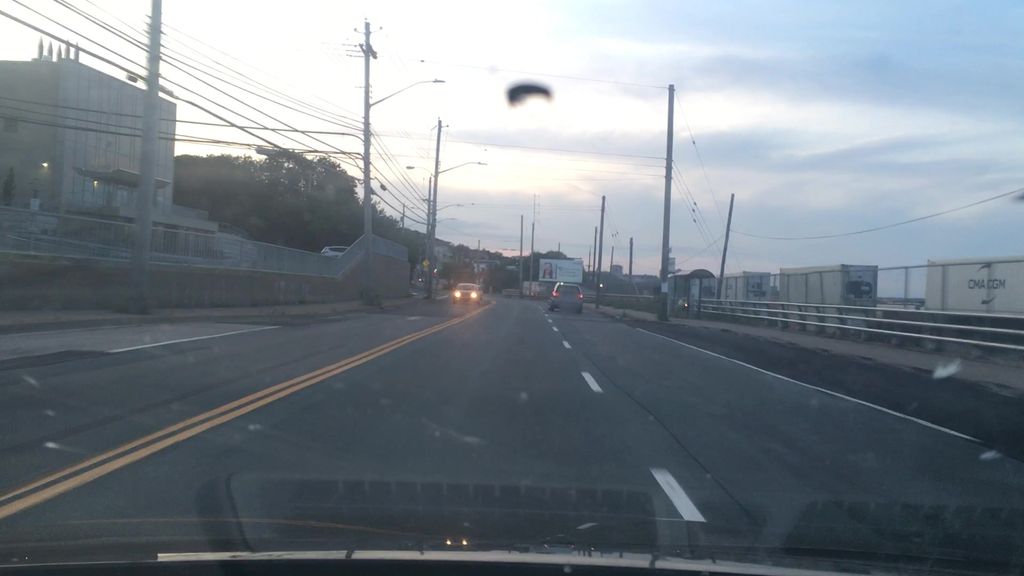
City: halifax